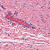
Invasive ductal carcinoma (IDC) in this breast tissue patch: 0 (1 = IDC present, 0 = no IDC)